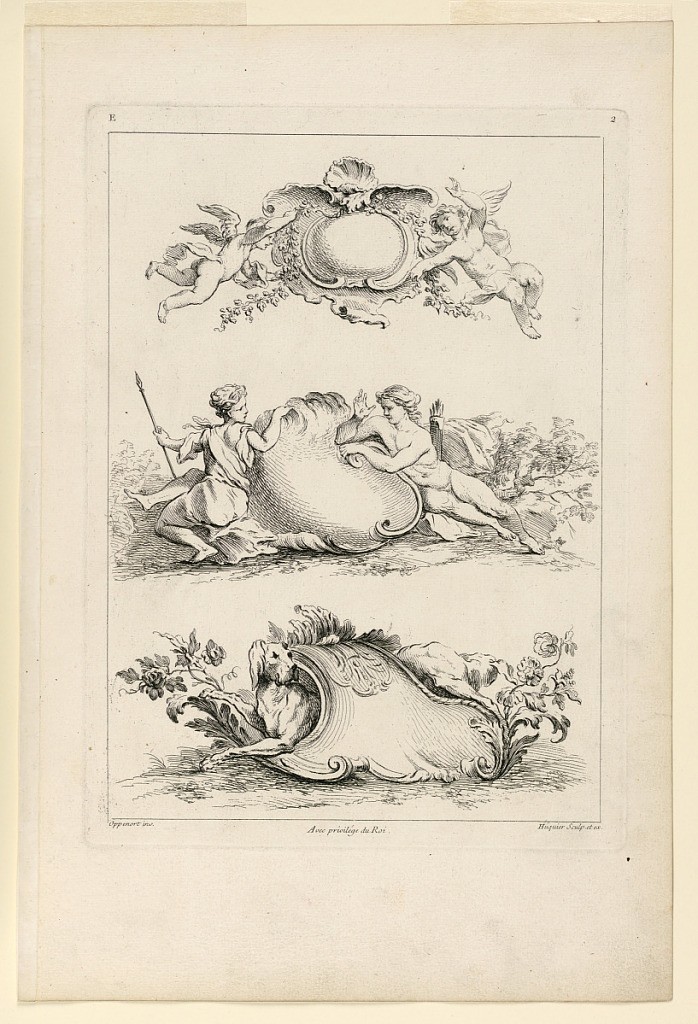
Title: Page Two from "Cinquième Livre Contenant des Cartouches Inventés par G. M. Oppenort Architecte du Roi et Gravé par Huquier"
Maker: Gilles-Marie Oppenord, French, 1672–1742
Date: after 1751
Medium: Etching on paper
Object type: Print
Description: Three cartouches in sequence. First is flown by two small angels; second on ground flanked by two seated nymphs. Third with a dog. Inscribed, upper left: "E"; upper right: "Q"; lower left: "Oppenort inv."; center: "Avec privilege du Roi"; lower right: "Huquier sculp. et ex."